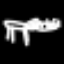
Label: frog